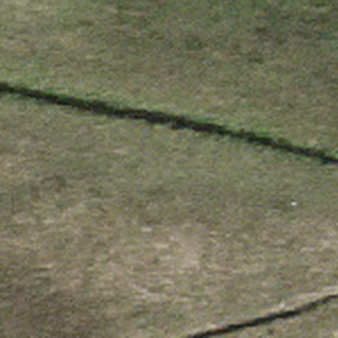
Label: other